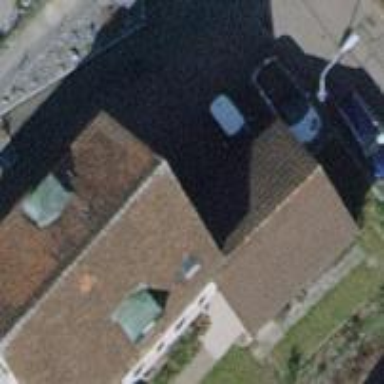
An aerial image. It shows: Group of garages.